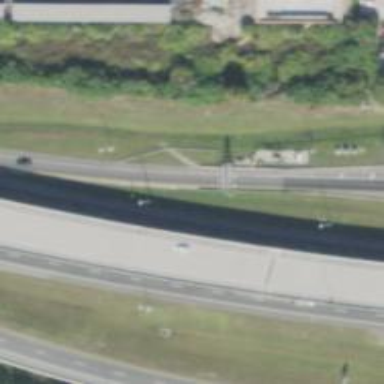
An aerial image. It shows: Toll gantry on the road.